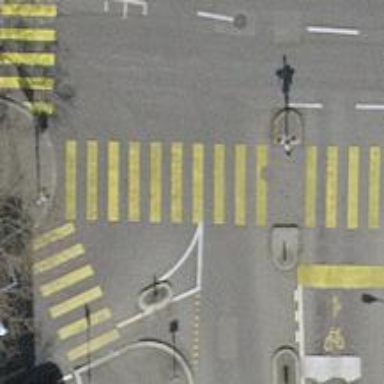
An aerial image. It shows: Crossing with traffic signals.